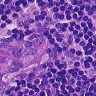
Metastatic tissue present: yes